Interaction volume radius: 5 \u00c5
Interaction volume height: 35 \u00c5
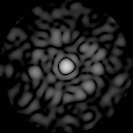
Disorder parameter: 0.8454